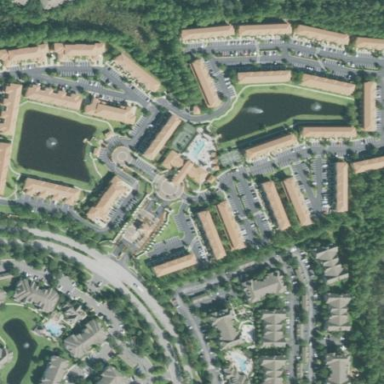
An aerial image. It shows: Residential area consisting of condominiums.